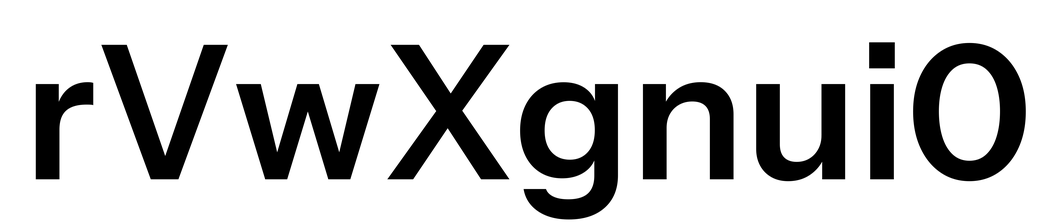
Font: InstrumentSans_SemiBold